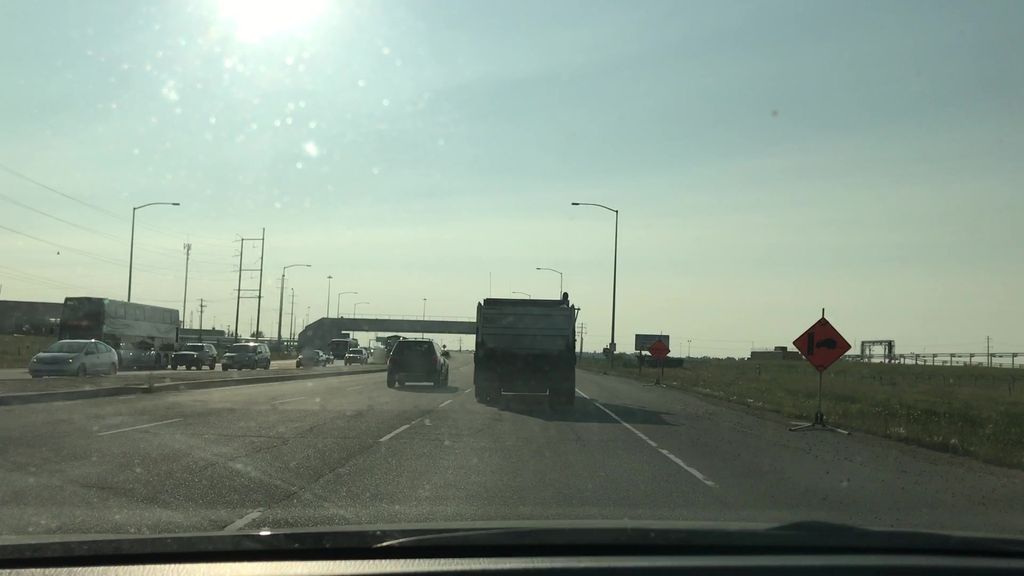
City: edmonton